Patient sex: M
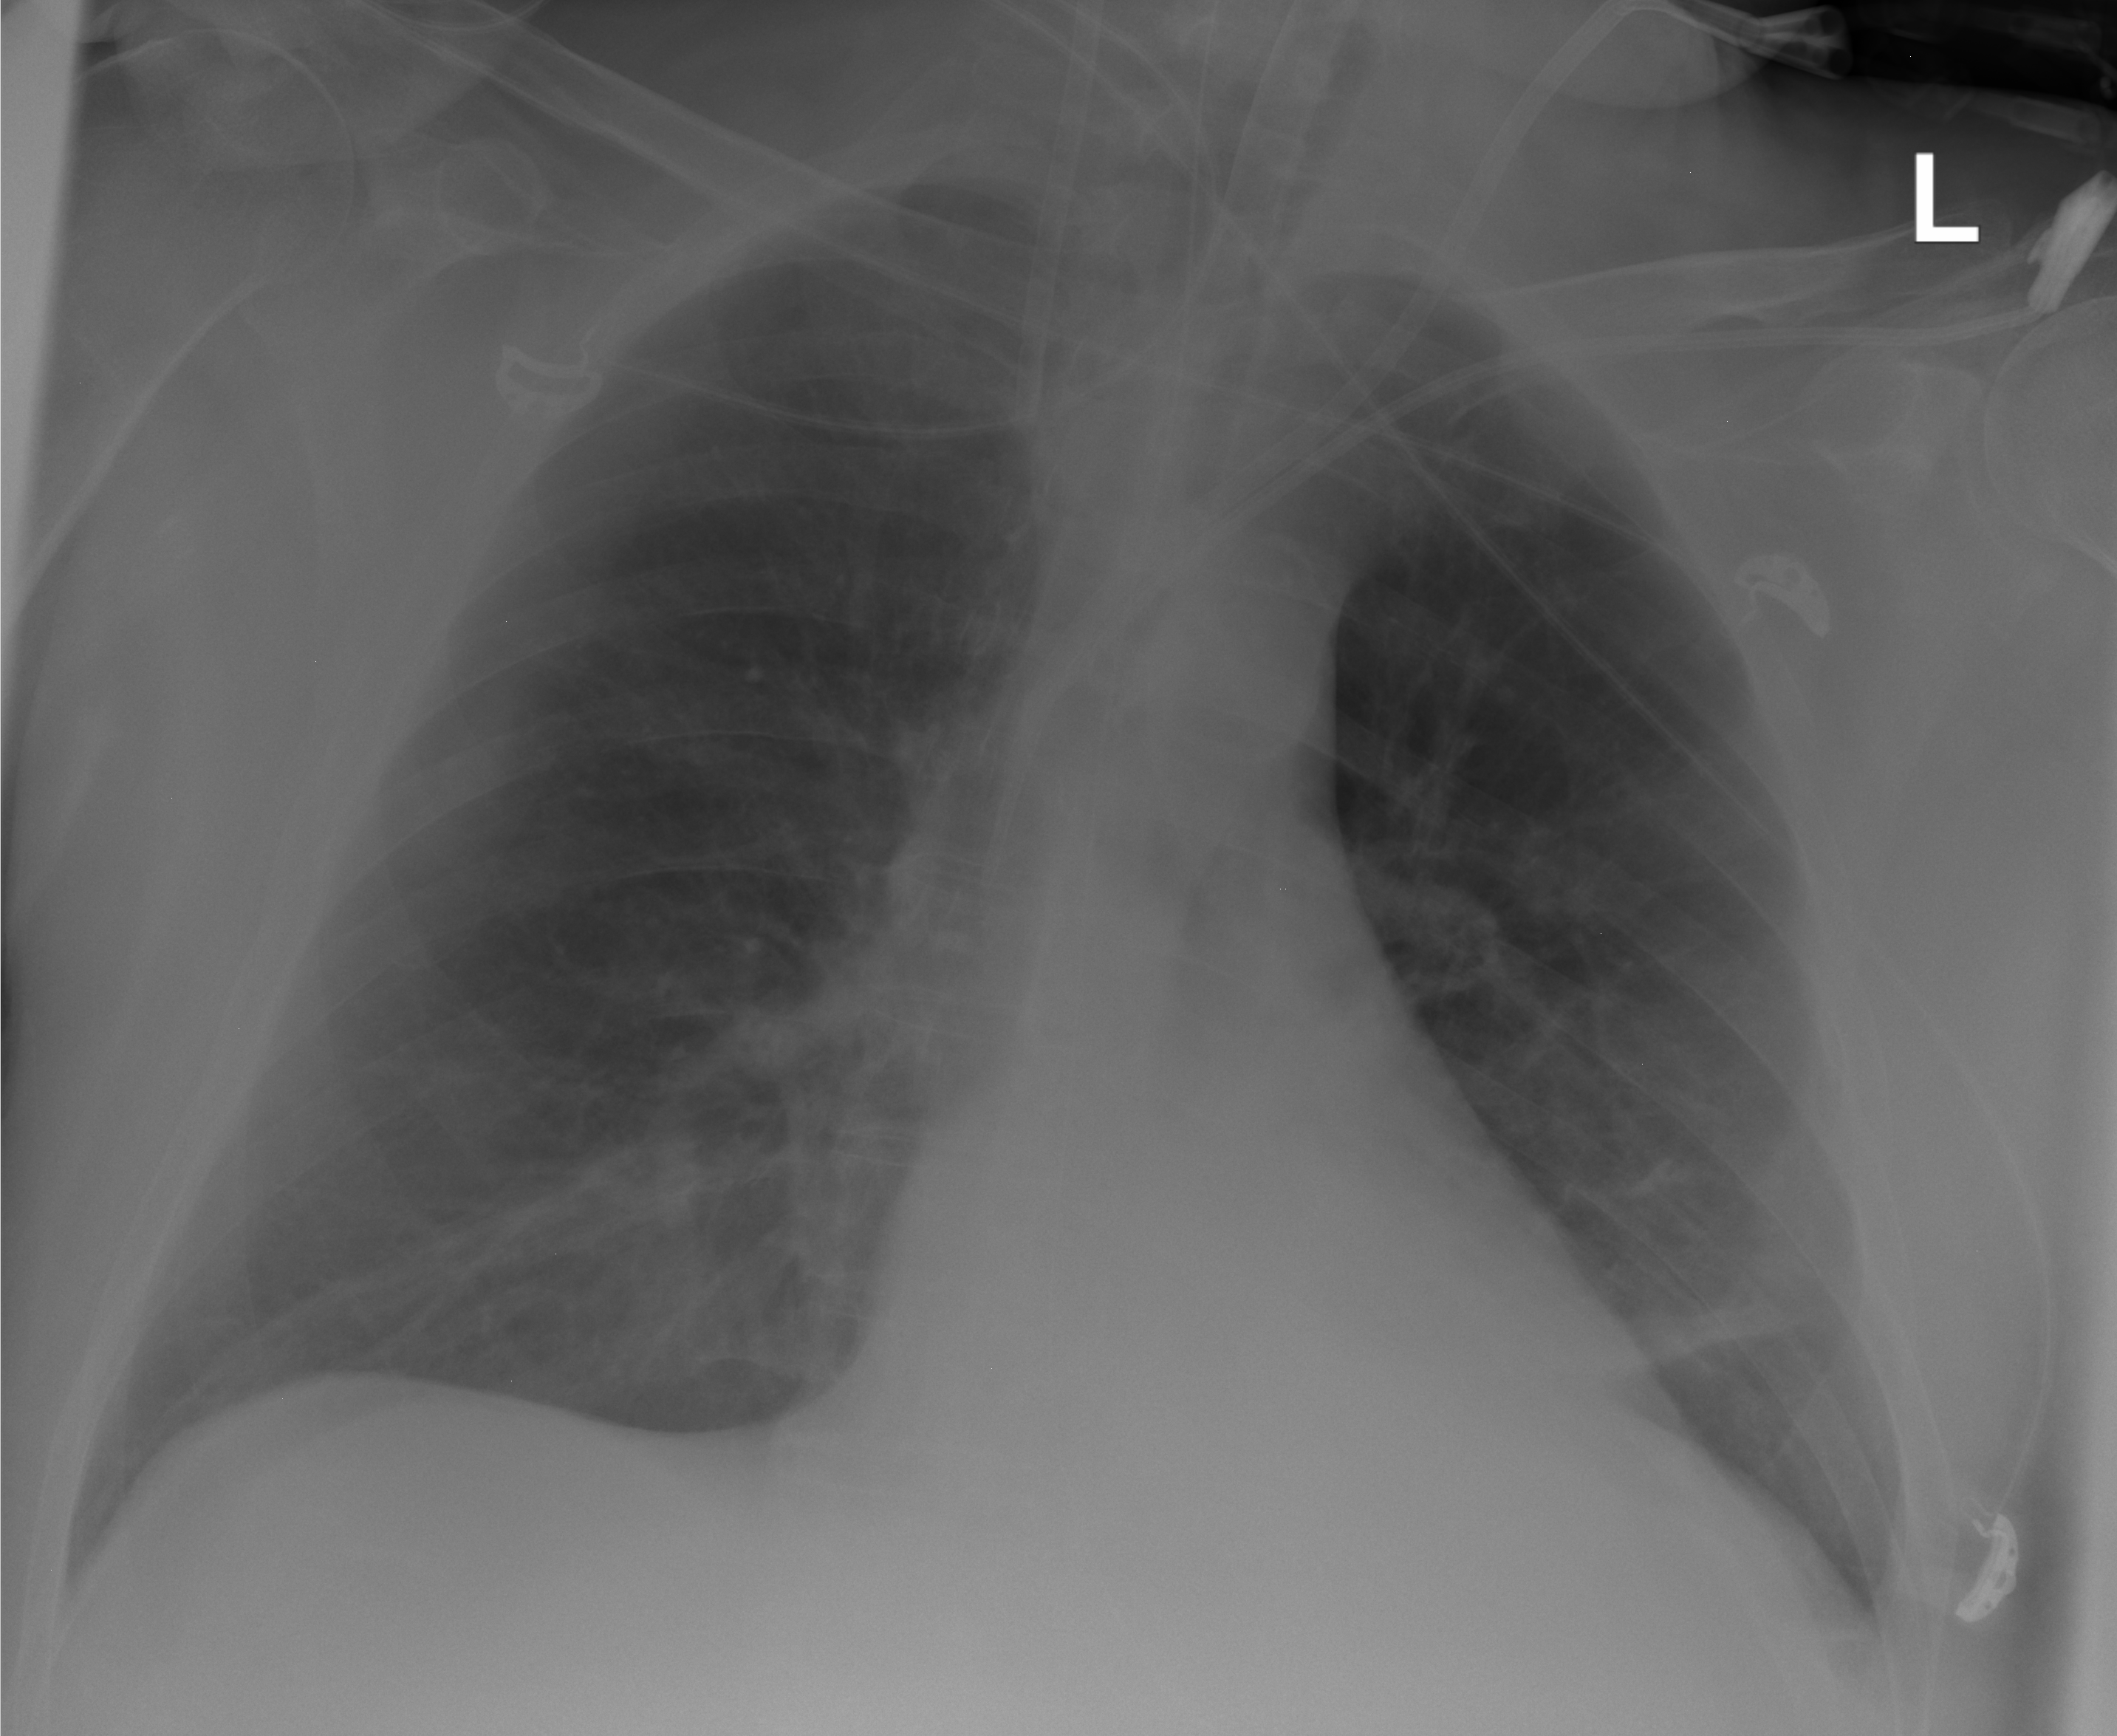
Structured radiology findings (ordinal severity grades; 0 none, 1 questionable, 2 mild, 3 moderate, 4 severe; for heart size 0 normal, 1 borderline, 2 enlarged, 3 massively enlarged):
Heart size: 0
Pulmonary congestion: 0
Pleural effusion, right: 0
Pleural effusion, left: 0
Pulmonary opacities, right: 2
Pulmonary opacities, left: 0
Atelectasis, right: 1
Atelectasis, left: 2